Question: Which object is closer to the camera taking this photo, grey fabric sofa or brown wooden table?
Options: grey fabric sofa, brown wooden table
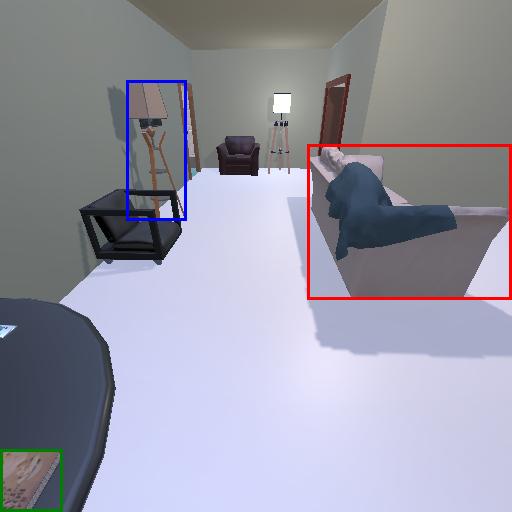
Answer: grey fabric sofa